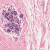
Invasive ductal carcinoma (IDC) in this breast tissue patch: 0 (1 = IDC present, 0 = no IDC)